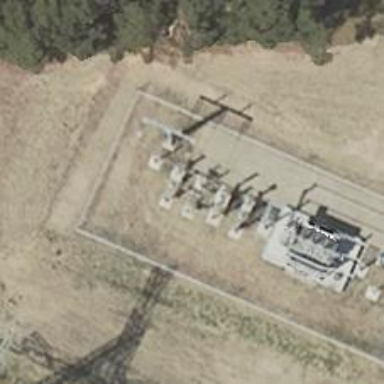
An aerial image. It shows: Switch used for power control.